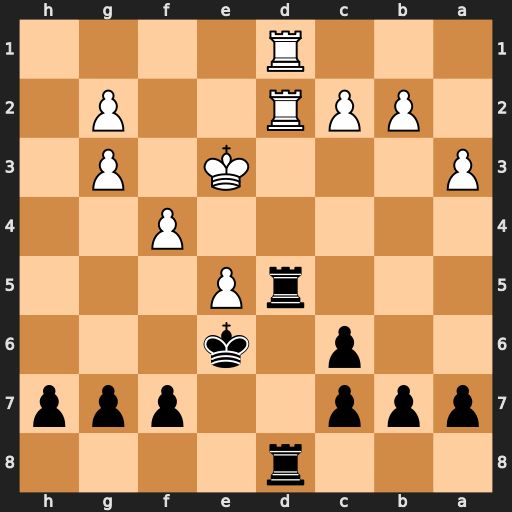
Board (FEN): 3r4/ppp2ppp/2p1k3/3rP3/5P2/P3K1P1/1PPR2P1/3R4
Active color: b
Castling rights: -
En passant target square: -
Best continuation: Rxd2 Rxd2 Rxd2